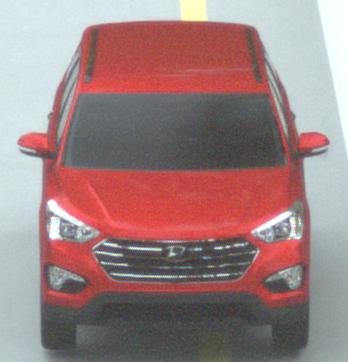
Make: Hyundai
Model: Santa Fe 2.4 GDI
Detailed model: Santa Fe (DM)
Model produced from: 2017/08
Model produced until: 2018/01
Doors: 5
Color: red
Road condition: dry road
Daytime: midday
Contrast: low contrast